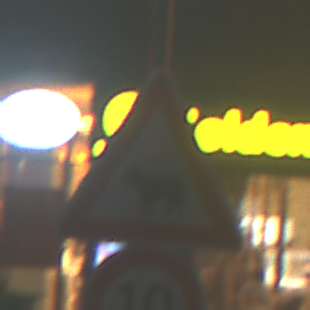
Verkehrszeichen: ViehtriebRechts
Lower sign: Geschwindigkeit10
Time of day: Night
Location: Outdoor (Urban)
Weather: PartlyCloudy
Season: NotSpecified
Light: Artificial